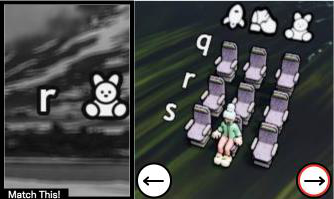
Task: seats
Answer: no